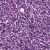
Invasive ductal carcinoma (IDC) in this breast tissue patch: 1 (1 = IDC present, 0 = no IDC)